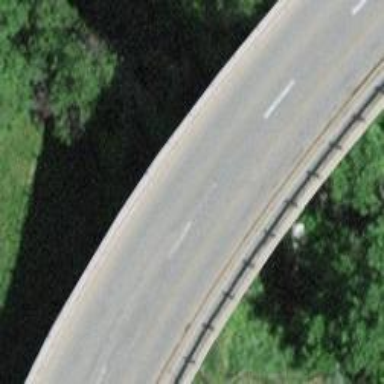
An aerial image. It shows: Tertiary road with asphalt surface crossing over arch bridge.